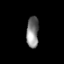
Tissue: prostate
Cell type: T cells
Senescence score: 0.8258
Nuclear area (px): 371
Mean DAPI intensity: 129.213